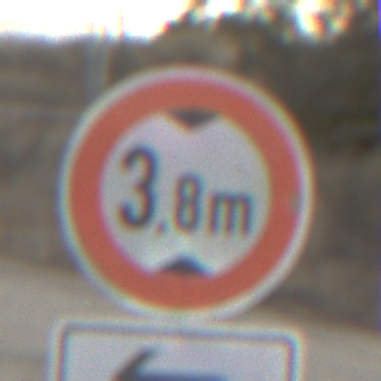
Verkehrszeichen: TatsaechlicheHoehe
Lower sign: RichtungsangabeDurchPfeile2
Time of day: SunriseSunset
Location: Outdoor (RoadRail)
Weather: PartlyCloudy
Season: NotSpecified
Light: Natural